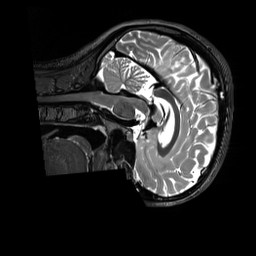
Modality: T2w
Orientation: sagittal
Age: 18
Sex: female
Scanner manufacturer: siemens
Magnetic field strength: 3 T
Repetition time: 3.2 s
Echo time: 0.728 s